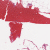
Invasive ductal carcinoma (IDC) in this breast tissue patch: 0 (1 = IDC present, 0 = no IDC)